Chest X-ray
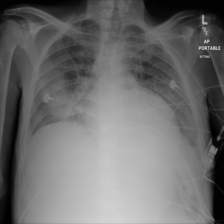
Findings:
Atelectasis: negative
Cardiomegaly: negative
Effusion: negative
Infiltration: positive
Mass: negative
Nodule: negative
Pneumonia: positive
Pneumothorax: negative
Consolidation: negative
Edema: positive
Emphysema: negative
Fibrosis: negative
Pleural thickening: negative
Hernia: negative